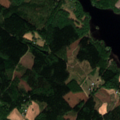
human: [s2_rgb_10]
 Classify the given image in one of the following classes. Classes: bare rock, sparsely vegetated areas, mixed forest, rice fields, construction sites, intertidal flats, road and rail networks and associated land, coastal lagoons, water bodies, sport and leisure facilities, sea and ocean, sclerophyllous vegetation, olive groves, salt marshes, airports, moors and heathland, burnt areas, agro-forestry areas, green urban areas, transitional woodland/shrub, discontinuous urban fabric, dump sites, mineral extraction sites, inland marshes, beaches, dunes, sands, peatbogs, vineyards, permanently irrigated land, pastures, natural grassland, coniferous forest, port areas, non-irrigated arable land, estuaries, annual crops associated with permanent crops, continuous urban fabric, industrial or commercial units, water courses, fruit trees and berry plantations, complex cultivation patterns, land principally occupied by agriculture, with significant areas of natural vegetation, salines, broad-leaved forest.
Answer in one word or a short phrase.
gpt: land principally occupied by agriculture, with significant areas of natural vegetation, broad-leaved forest, coniferous forest, mixed forest, water bodies